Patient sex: M
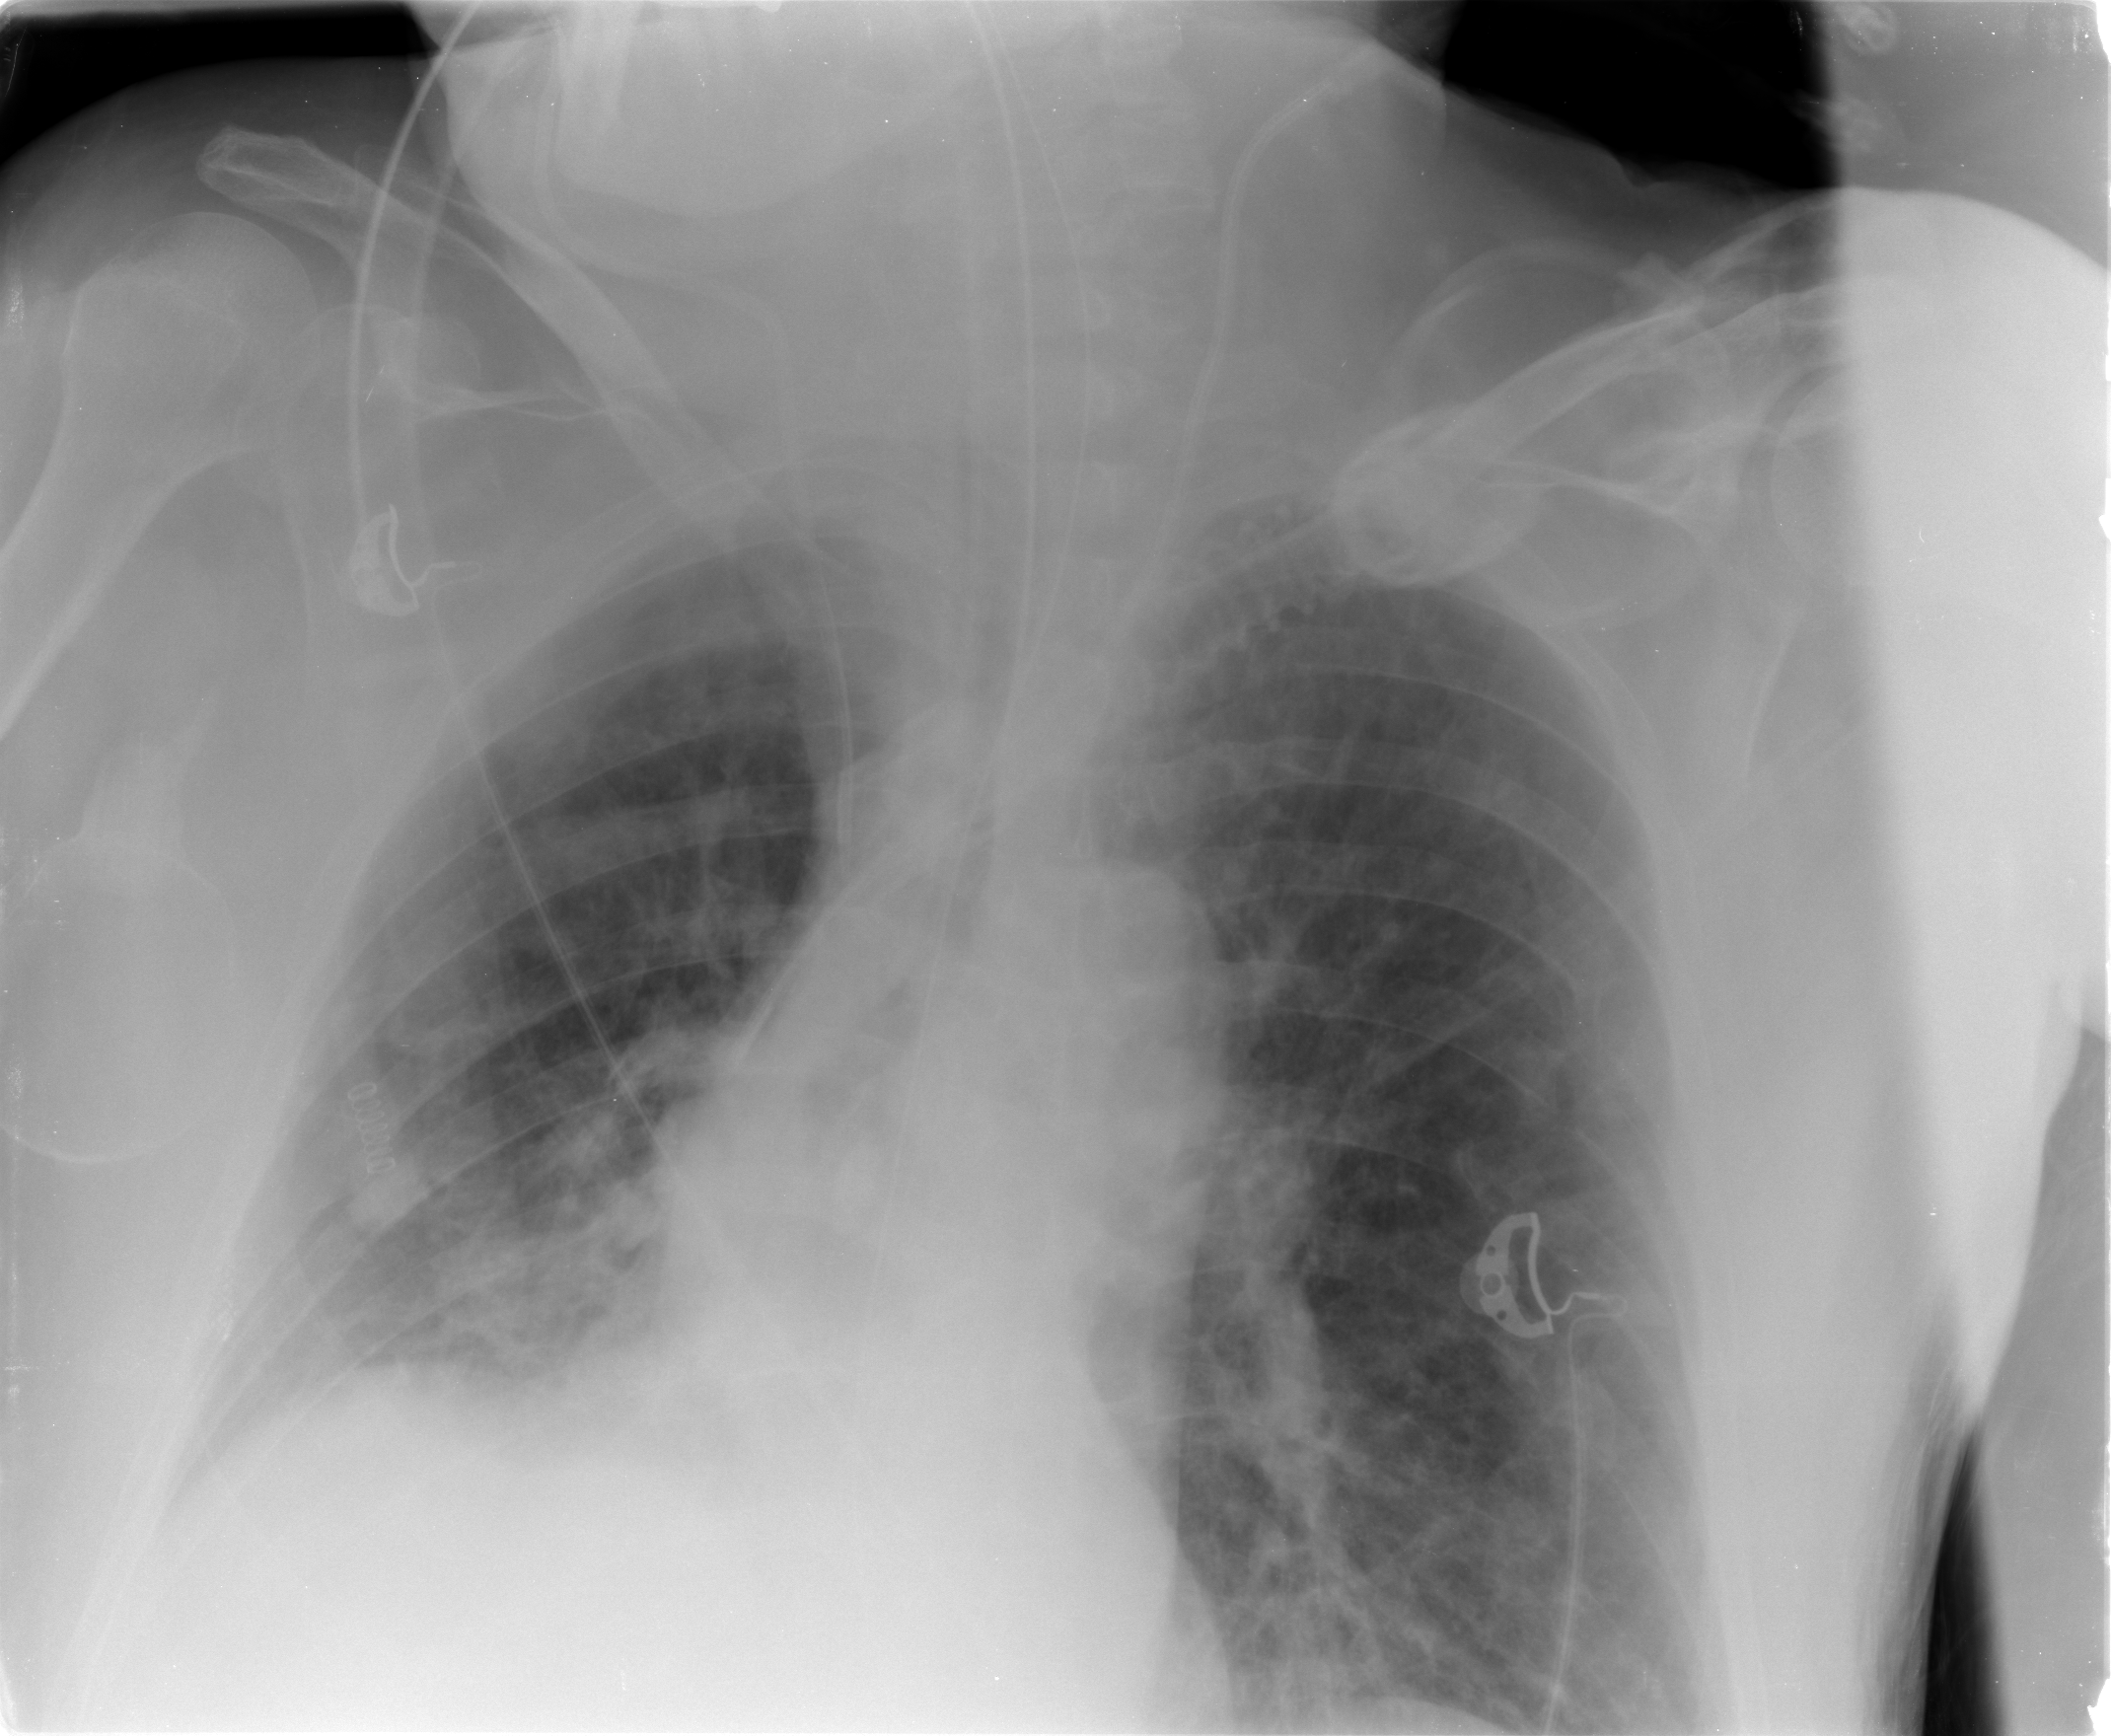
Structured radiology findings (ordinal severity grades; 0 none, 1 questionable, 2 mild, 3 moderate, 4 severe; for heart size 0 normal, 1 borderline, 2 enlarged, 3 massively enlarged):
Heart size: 0
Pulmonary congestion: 2
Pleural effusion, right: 0
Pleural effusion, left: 0
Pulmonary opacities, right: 1
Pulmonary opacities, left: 0
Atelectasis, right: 2
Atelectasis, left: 0